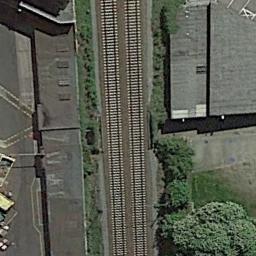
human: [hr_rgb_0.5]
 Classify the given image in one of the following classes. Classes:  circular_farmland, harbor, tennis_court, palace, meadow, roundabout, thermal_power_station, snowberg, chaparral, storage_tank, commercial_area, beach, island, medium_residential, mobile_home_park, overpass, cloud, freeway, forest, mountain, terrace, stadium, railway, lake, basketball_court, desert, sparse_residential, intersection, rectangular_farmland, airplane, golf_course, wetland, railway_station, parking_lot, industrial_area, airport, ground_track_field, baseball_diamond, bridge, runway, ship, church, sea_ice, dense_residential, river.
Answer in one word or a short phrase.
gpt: railway